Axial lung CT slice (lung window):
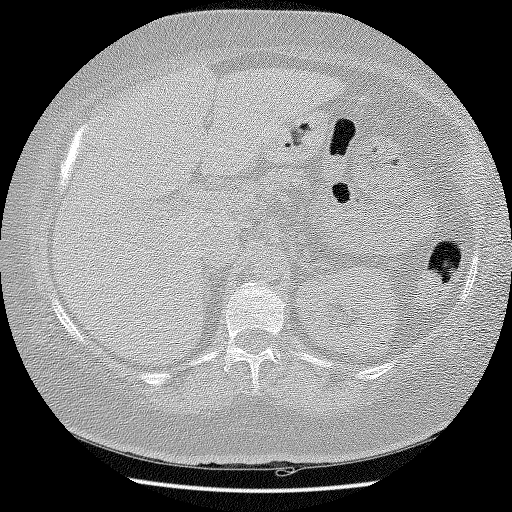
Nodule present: no